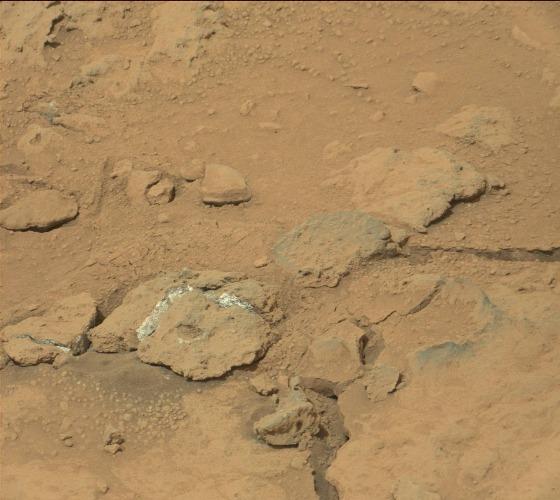
Terrain classes present: Bedrock, Gravel / Sand / Soil, Rock